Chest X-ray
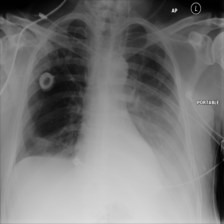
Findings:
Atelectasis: negative
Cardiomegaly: negative
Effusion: negative
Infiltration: negative
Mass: negative
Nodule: negative
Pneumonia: negative
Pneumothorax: negative
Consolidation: negative
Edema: negative
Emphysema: negative
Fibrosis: negative
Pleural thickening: negative
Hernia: negative